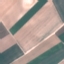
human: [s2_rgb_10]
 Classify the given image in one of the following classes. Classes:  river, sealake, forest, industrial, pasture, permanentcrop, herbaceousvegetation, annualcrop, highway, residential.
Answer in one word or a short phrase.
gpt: AnnualCrop